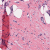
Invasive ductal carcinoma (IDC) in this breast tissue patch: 1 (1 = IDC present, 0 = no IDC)